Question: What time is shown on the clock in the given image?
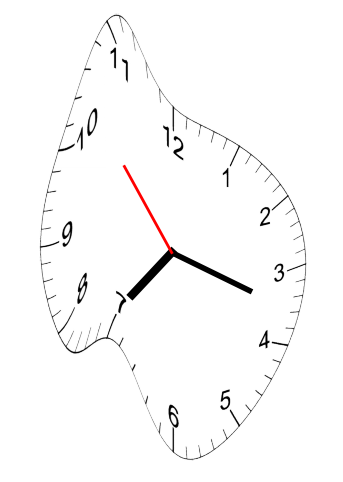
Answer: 07:17:53